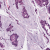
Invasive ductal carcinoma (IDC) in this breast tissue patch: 1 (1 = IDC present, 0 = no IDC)